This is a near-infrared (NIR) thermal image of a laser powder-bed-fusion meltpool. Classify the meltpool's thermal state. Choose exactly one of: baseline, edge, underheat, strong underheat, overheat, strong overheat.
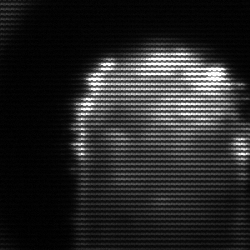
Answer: baseline